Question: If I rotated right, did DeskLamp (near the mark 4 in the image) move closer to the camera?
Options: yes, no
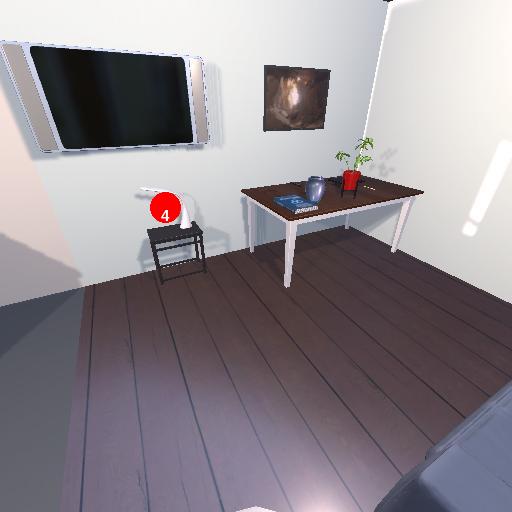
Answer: yes